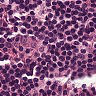
Metastatic tissue present: no